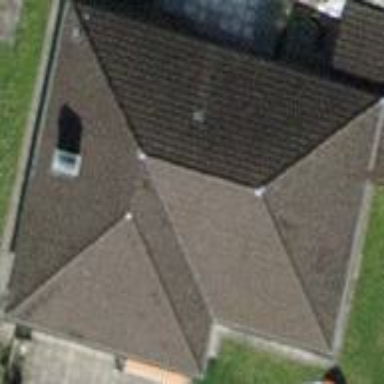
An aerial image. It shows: Detached building with pyramidal roof shape.